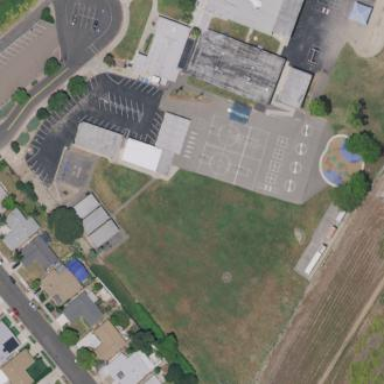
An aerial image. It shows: School.